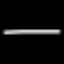
Label: line